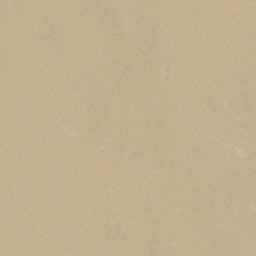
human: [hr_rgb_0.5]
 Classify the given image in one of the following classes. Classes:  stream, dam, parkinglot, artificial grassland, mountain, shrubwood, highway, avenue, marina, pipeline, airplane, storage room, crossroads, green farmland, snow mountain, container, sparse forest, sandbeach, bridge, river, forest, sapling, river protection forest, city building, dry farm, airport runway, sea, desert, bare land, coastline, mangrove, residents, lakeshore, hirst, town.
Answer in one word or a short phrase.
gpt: desert